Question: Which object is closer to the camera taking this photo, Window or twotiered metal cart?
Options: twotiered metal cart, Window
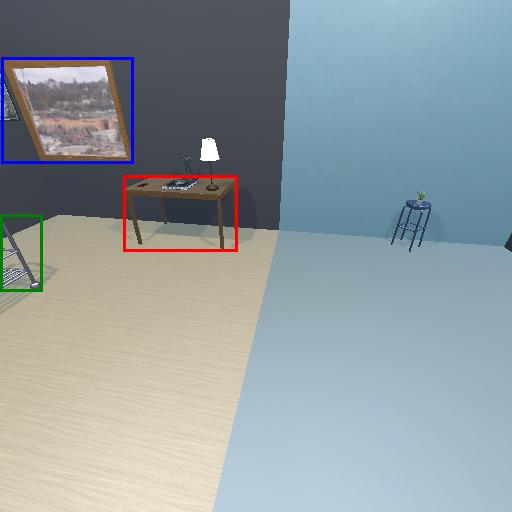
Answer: twotiered metal cart